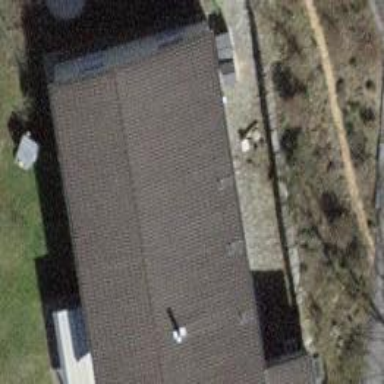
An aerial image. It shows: Building with tiled roof.